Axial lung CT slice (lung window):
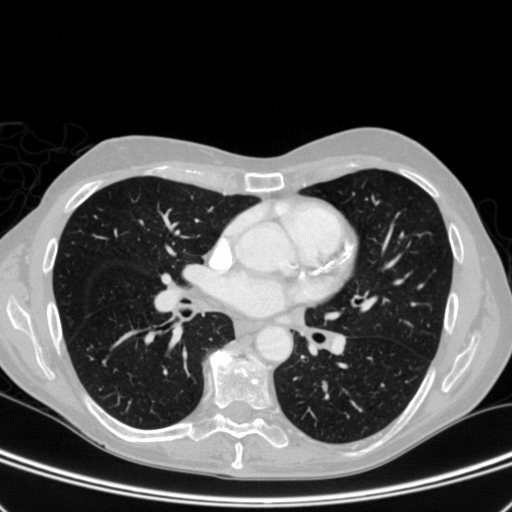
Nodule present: no